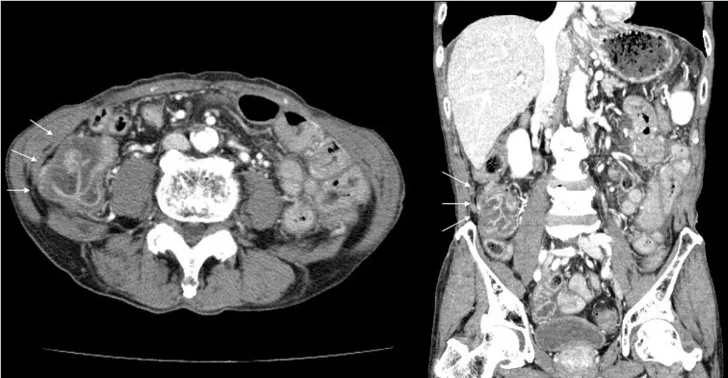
Contrast-enhanced computed tomography findings for a patient with spontaneous bacterial peritonitis caused by Edwardsiella tarda. . The images show circumferential thickening of the cecum (arrows).
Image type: radiology (ct)